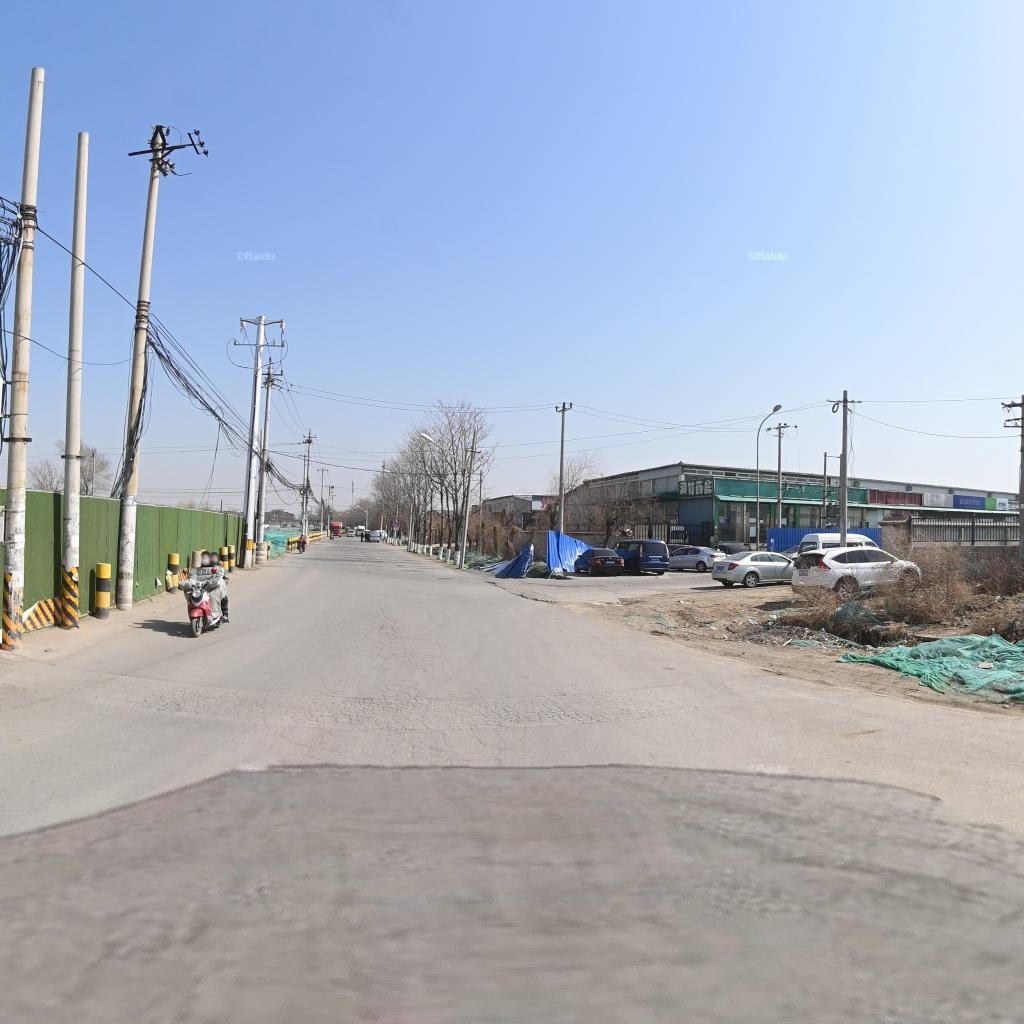
Region: Chaoyang
Road damage annotations: alligator crack